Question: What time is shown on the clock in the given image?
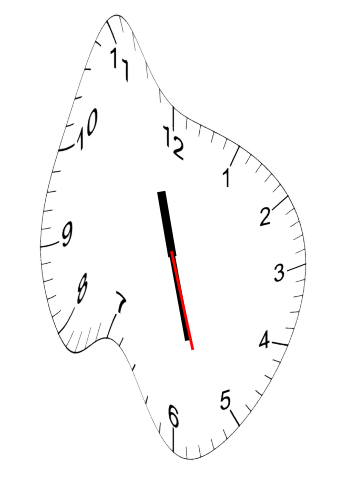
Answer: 11:27:27